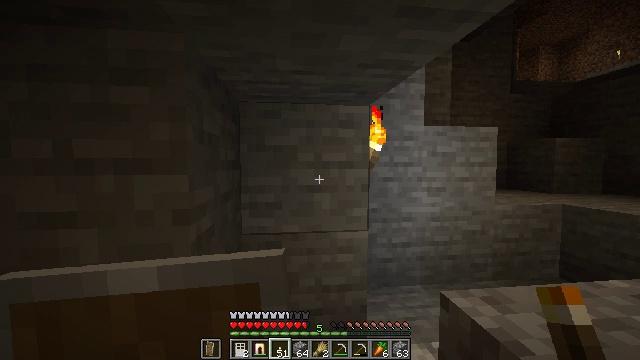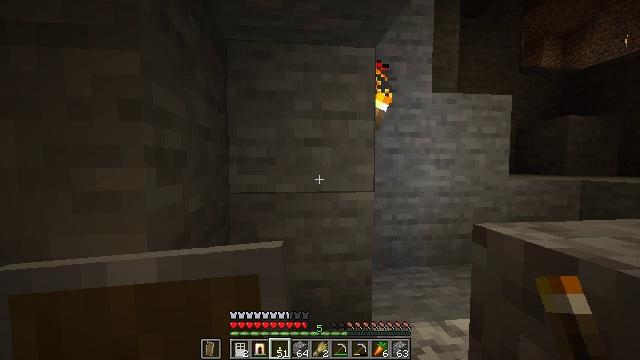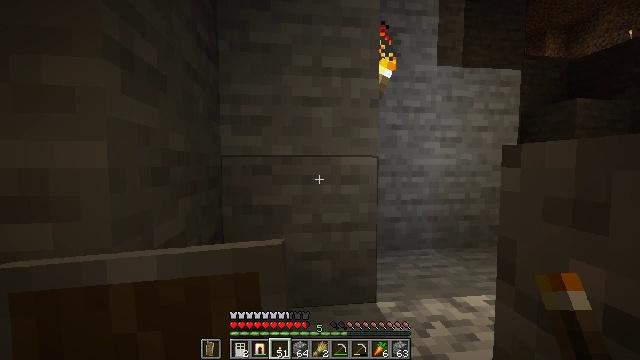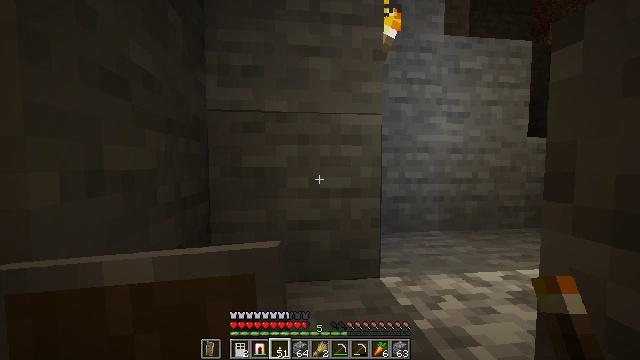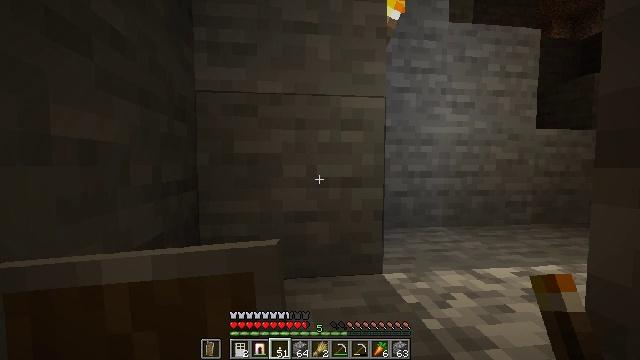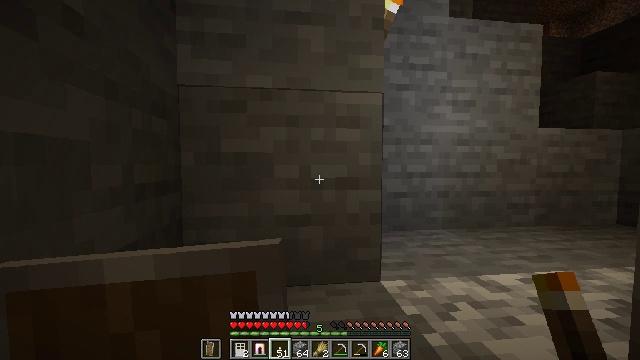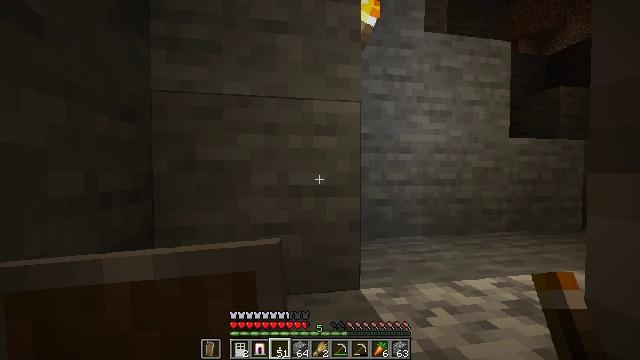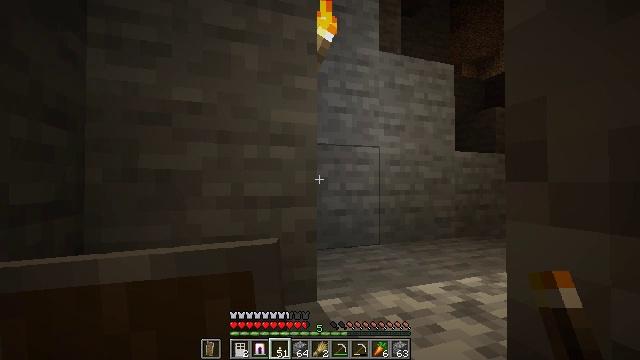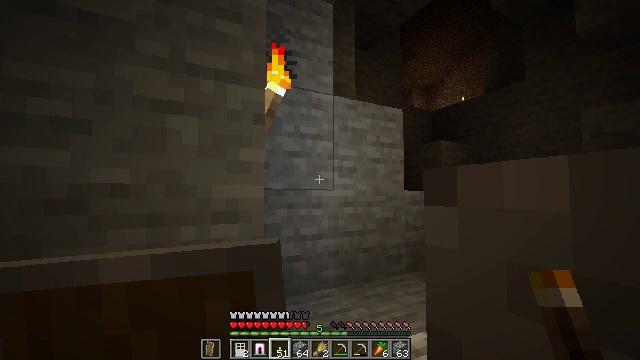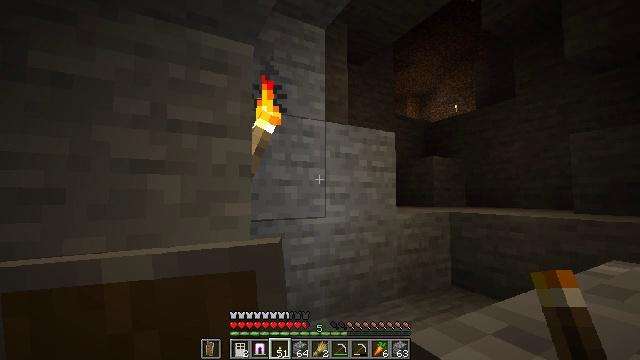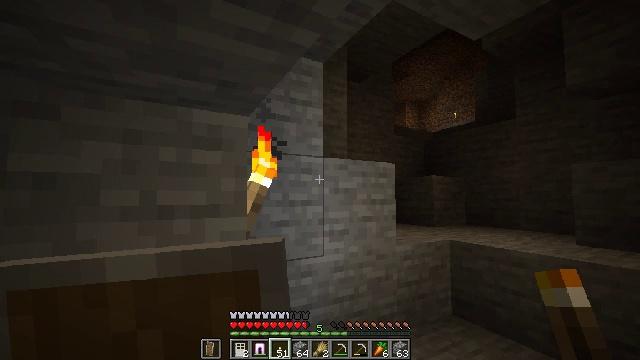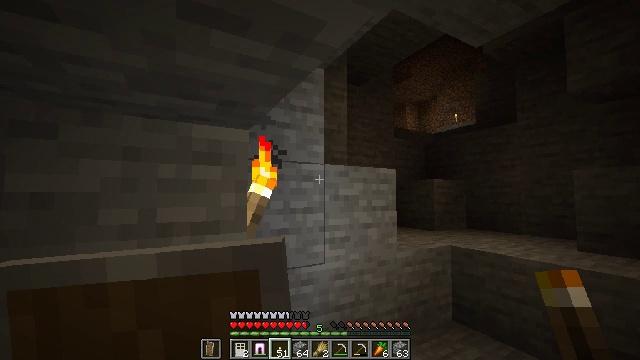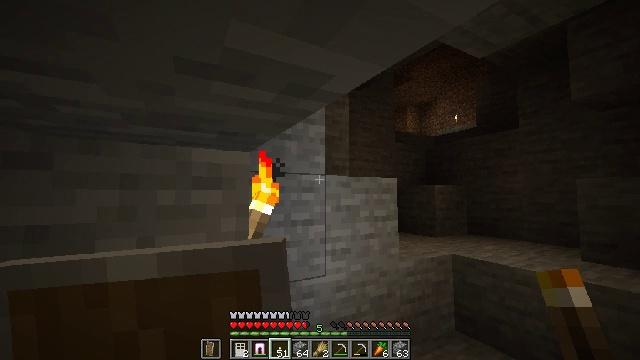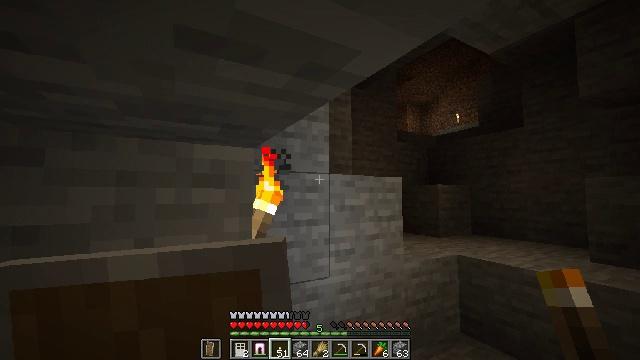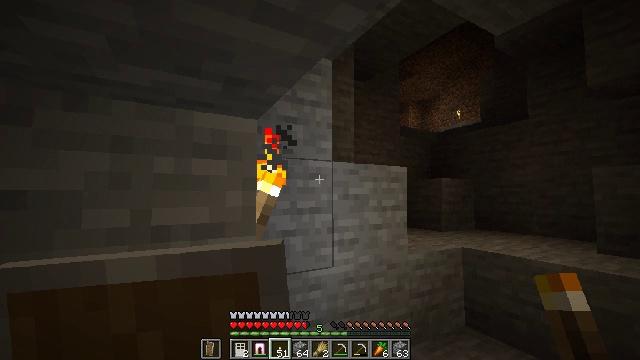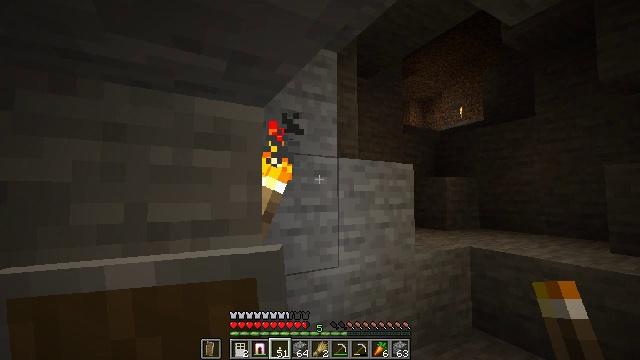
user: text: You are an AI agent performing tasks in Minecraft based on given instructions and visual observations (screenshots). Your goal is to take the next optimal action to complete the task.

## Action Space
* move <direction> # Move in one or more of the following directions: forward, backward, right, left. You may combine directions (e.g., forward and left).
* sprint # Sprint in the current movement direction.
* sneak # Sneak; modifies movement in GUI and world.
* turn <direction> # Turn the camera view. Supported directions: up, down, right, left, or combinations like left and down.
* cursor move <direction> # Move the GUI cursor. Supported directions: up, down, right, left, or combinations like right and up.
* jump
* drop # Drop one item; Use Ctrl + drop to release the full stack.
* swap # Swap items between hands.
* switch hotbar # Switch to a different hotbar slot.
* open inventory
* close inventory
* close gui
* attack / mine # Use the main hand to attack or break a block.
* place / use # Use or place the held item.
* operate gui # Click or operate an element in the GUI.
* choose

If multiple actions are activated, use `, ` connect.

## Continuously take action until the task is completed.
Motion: motion action
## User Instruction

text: Pick up the white bed by breaking it.
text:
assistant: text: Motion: move forward, jump
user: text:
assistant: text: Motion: move forward, jump
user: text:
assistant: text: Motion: move forward, jump
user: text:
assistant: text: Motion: move forward
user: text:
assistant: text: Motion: move forward
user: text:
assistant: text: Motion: move forward, turn right and up
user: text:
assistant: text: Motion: move forward, turn right and up
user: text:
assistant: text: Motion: move forward, turn right and up, jump
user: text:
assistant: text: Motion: move forward, turn right, jump
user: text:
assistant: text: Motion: move forward, jump
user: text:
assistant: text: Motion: move forward, jump
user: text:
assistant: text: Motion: move forward, jump
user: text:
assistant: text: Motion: move forward, jump
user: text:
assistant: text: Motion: move forward, jump
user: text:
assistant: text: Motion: move forward
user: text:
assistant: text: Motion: move forward
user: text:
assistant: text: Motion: move forward
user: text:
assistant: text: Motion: move forward
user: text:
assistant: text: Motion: move forward
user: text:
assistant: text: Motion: move forward, turn right
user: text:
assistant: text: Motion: move forward, turn right
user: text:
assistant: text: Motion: move forward, turn right
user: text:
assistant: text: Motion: move forward, turn right
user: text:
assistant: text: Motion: move forward, turn right
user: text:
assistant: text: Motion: move forward, turn right
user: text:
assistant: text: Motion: move forward, turn right
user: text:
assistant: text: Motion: move forward, turn down
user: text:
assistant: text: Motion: move forward, turn left and down
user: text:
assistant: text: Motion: move forward
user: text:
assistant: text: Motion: move forward